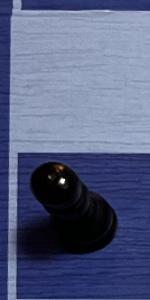
Label: Pawn_Black